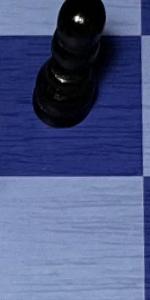
Label: Empty